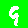
Digit: 9